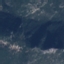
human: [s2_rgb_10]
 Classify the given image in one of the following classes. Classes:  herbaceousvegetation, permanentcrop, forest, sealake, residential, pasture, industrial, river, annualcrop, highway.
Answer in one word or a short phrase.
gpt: HerbaceousVegetation